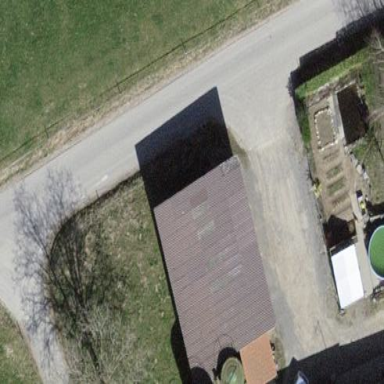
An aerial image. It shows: Farm auxiliary building.